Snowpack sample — Buffalo Mountain, Silverthorne, Colorado, USA (1/25/25, 10:11 AM MST)
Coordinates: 39.6222, -106.1139
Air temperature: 22 °F
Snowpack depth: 110 cm
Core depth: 20 cm
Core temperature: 48.2 °F
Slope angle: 12°, slope face: 102°
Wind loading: high
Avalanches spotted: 0
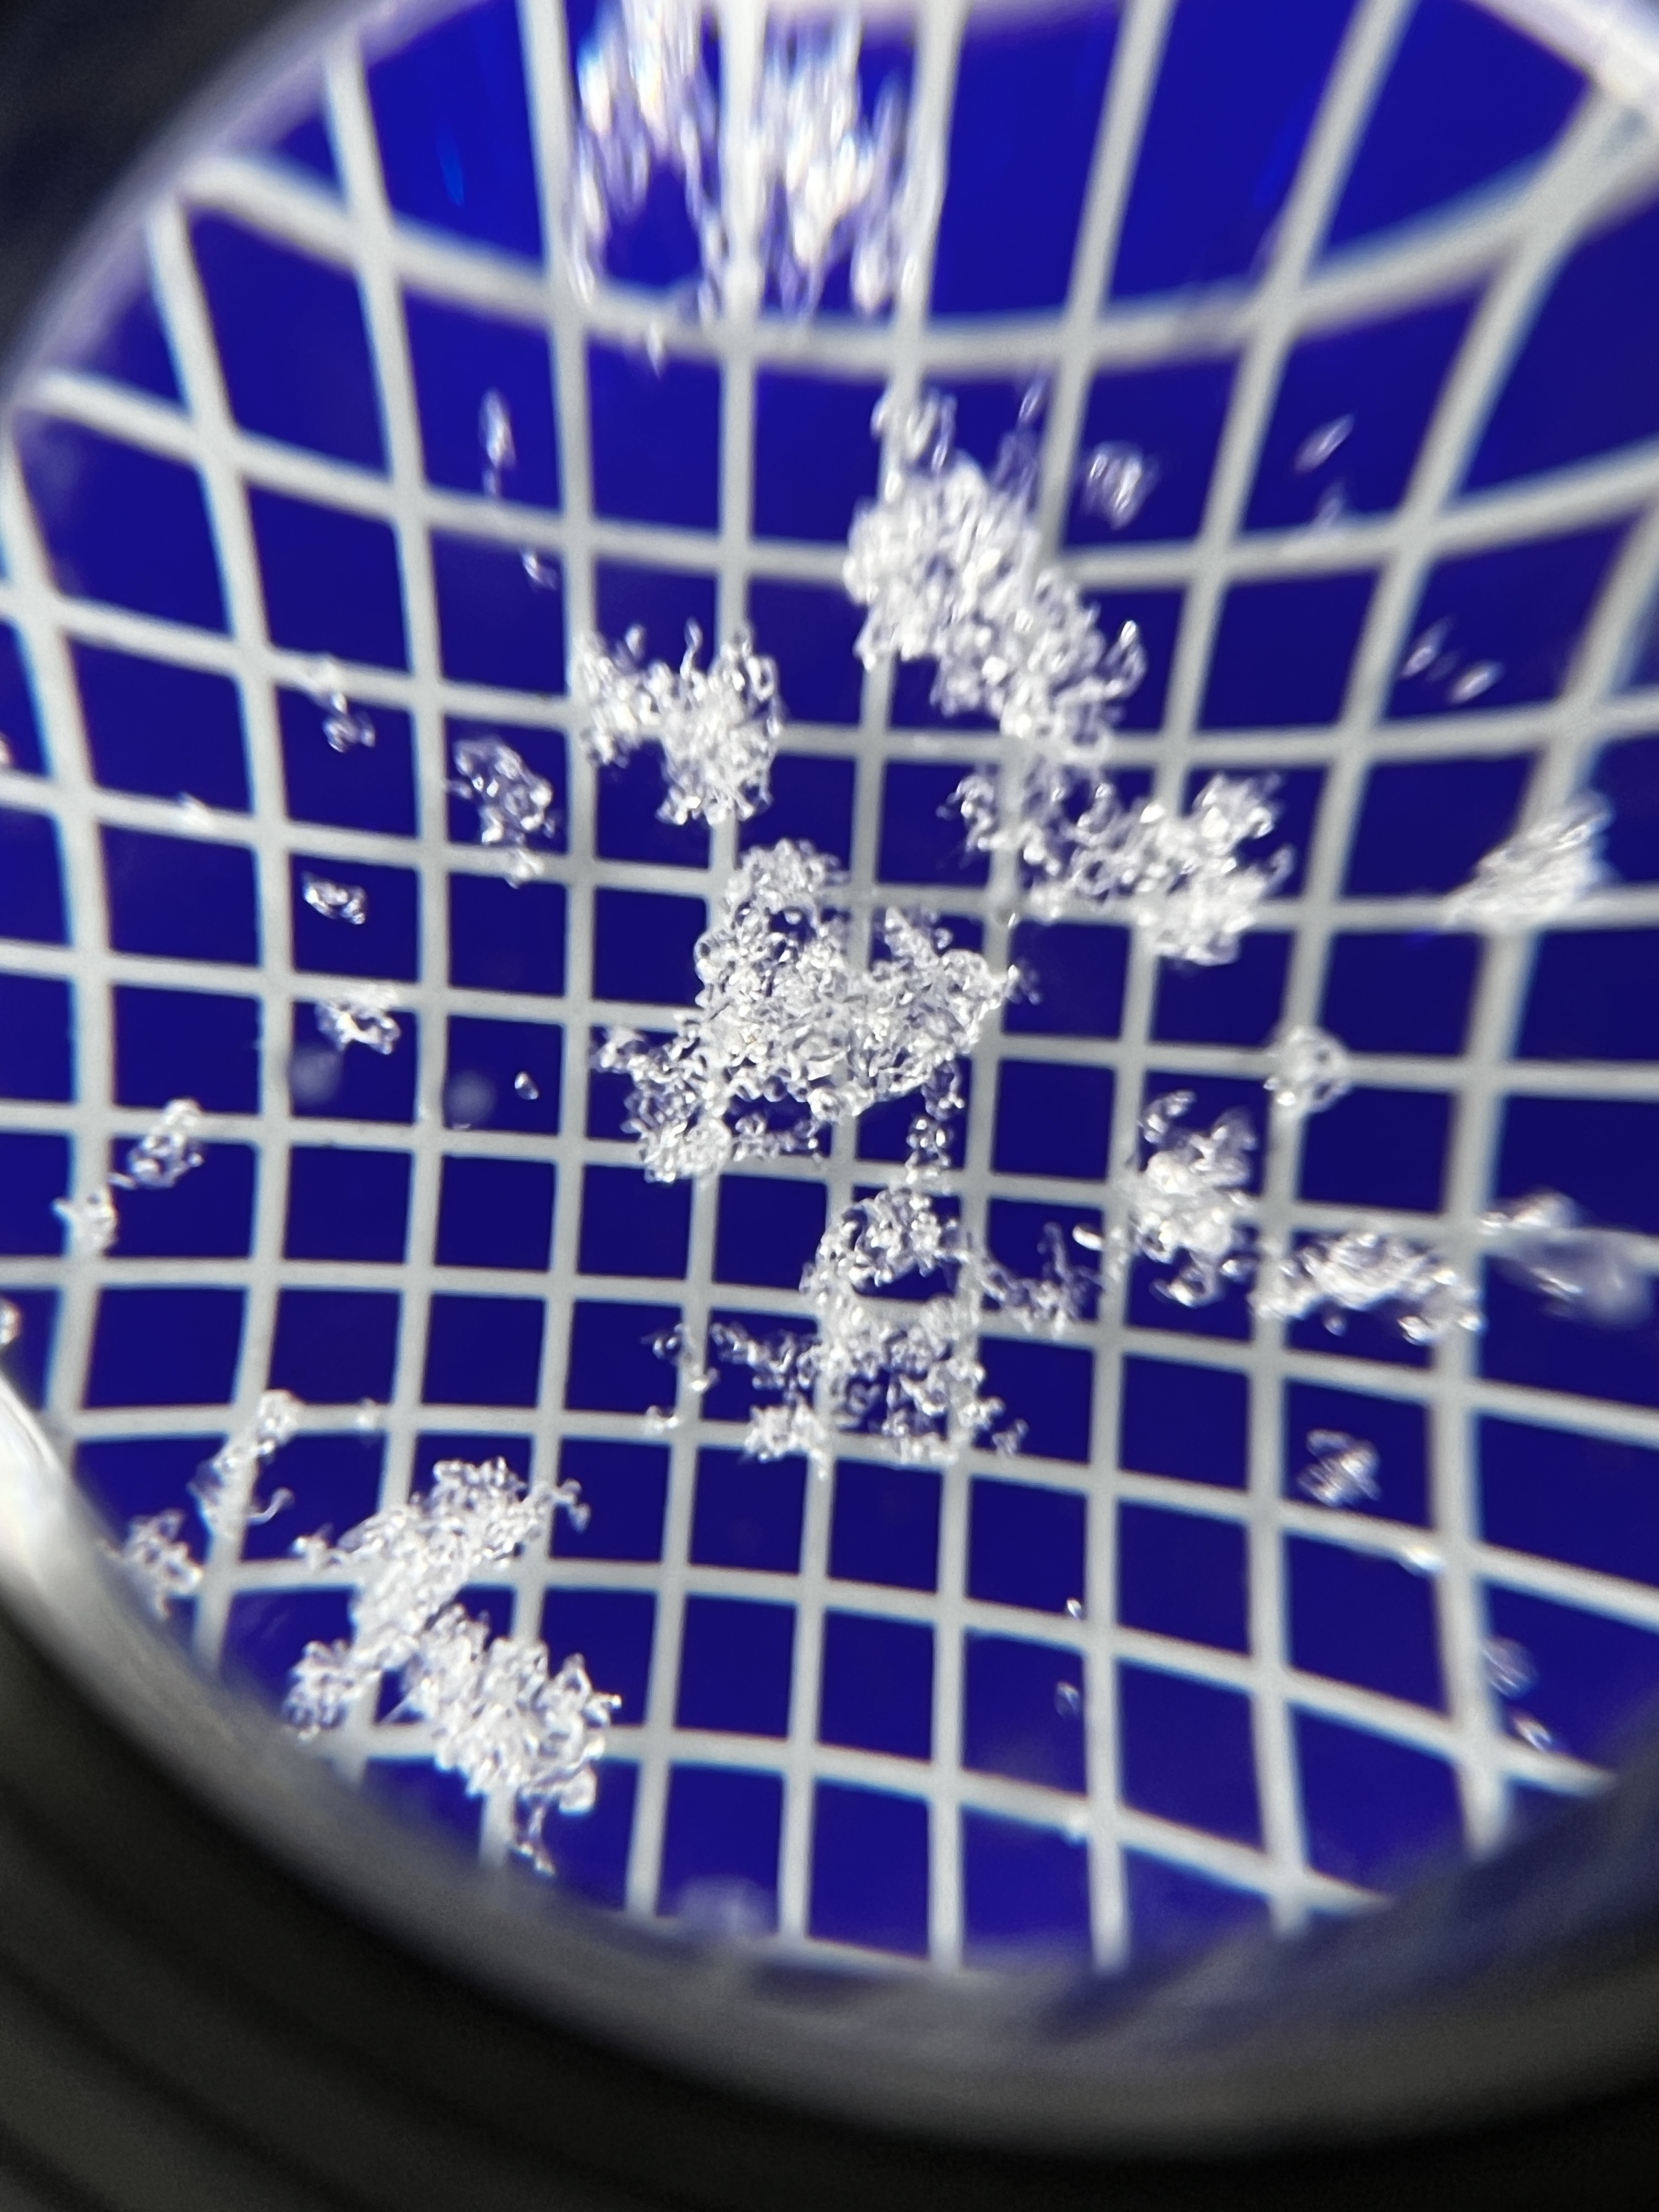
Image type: magnified_profile
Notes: No avalanches nearby, collected on the outskirts of a fire break 15 meters from the treeline, on way to Buffalo and Red Mountain